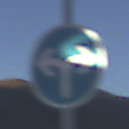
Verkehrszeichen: VorgeschriebeneFahrtrichtungRechtsOderLinks
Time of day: SunriseSunset
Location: Outdoor (Nature)
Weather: Clear
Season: NotSpecified
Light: Natural